Question: In my research I work with the finite element method, we use the solver from Abaqus which uses subroutines made with Fortran and I use vs code to edit them. So to run my codes I made a batch file that makes this process simpler (to avoid typing many instructions in the cmd).
In this image you can see the files in my working directory, it would save me a lot of time if I could set a shortcut to execute the principal.bat file and another one to terminate.bat directly from vs code:
I appreciate any help, I've tried to set a task.json file for this purpose, but I am a little lost.
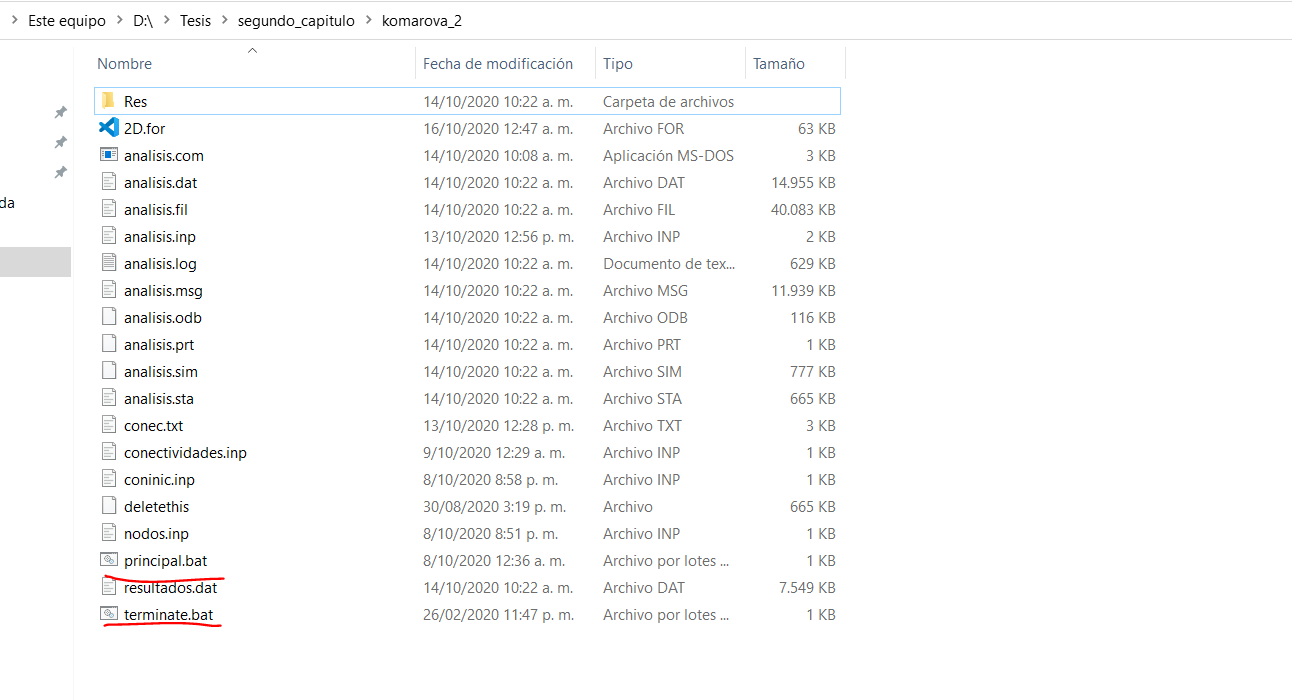
Answer: You can use the extension <URL> to type the batch file command to the terminal
Add this to your 'settings.json':
'''
"multiCommand.commands": [
{
"command": "multiCommand.callPrincipal",
"sequence": [
{ "command": "workbench.action.terminal.sendSequence",
"args": { "text": "principle.bat
" }
}
]
},
{
"command": "multiCommand.callTerminate",
"sequence": [
{ "command": "workbench.action.terminal.sendSequence",
"args": { "text": "terminate.bat
" }
}
]
}
]
'''
And then define 2 keybindings in 'keybindings.json'
'''
{
"key": "shift+alt+F1", // or any other key combo
"command": "multiCommand.callPrincipal"
},
{
"key": "shift+alt+F2", // or any other key combo
"command": "multiCommand.callTerminate"
}
'''
You can add 'when' clauses to limit the validity of the keybinding
---
It is not needed to use the 'multi-command' extension when you only want 1 terminal command, you can define the argument to the keybinding
'''
{
"key": "shift+alt+F1", // or any other key combo
"command": "workbench.action.terminal.sendSequence",
"args": { "text": "principle.bat
" }
},
{
"key": "shift+alt+F2", // or any other key combo
"command": "workbench.action.terminal.sendSequence",
"args": { "text": "terminate.bat
" }
}
'''
---
Or you can define 2 tasks to start the batch files and run them with | .
If you designate one as the build task you can use the shortcut key for that.
I can't find a command that runs a named task, so it can be used in a keybinding.